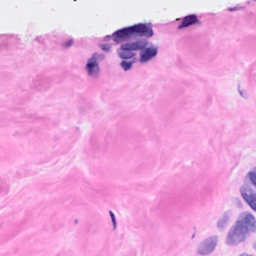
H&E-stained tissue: Breast